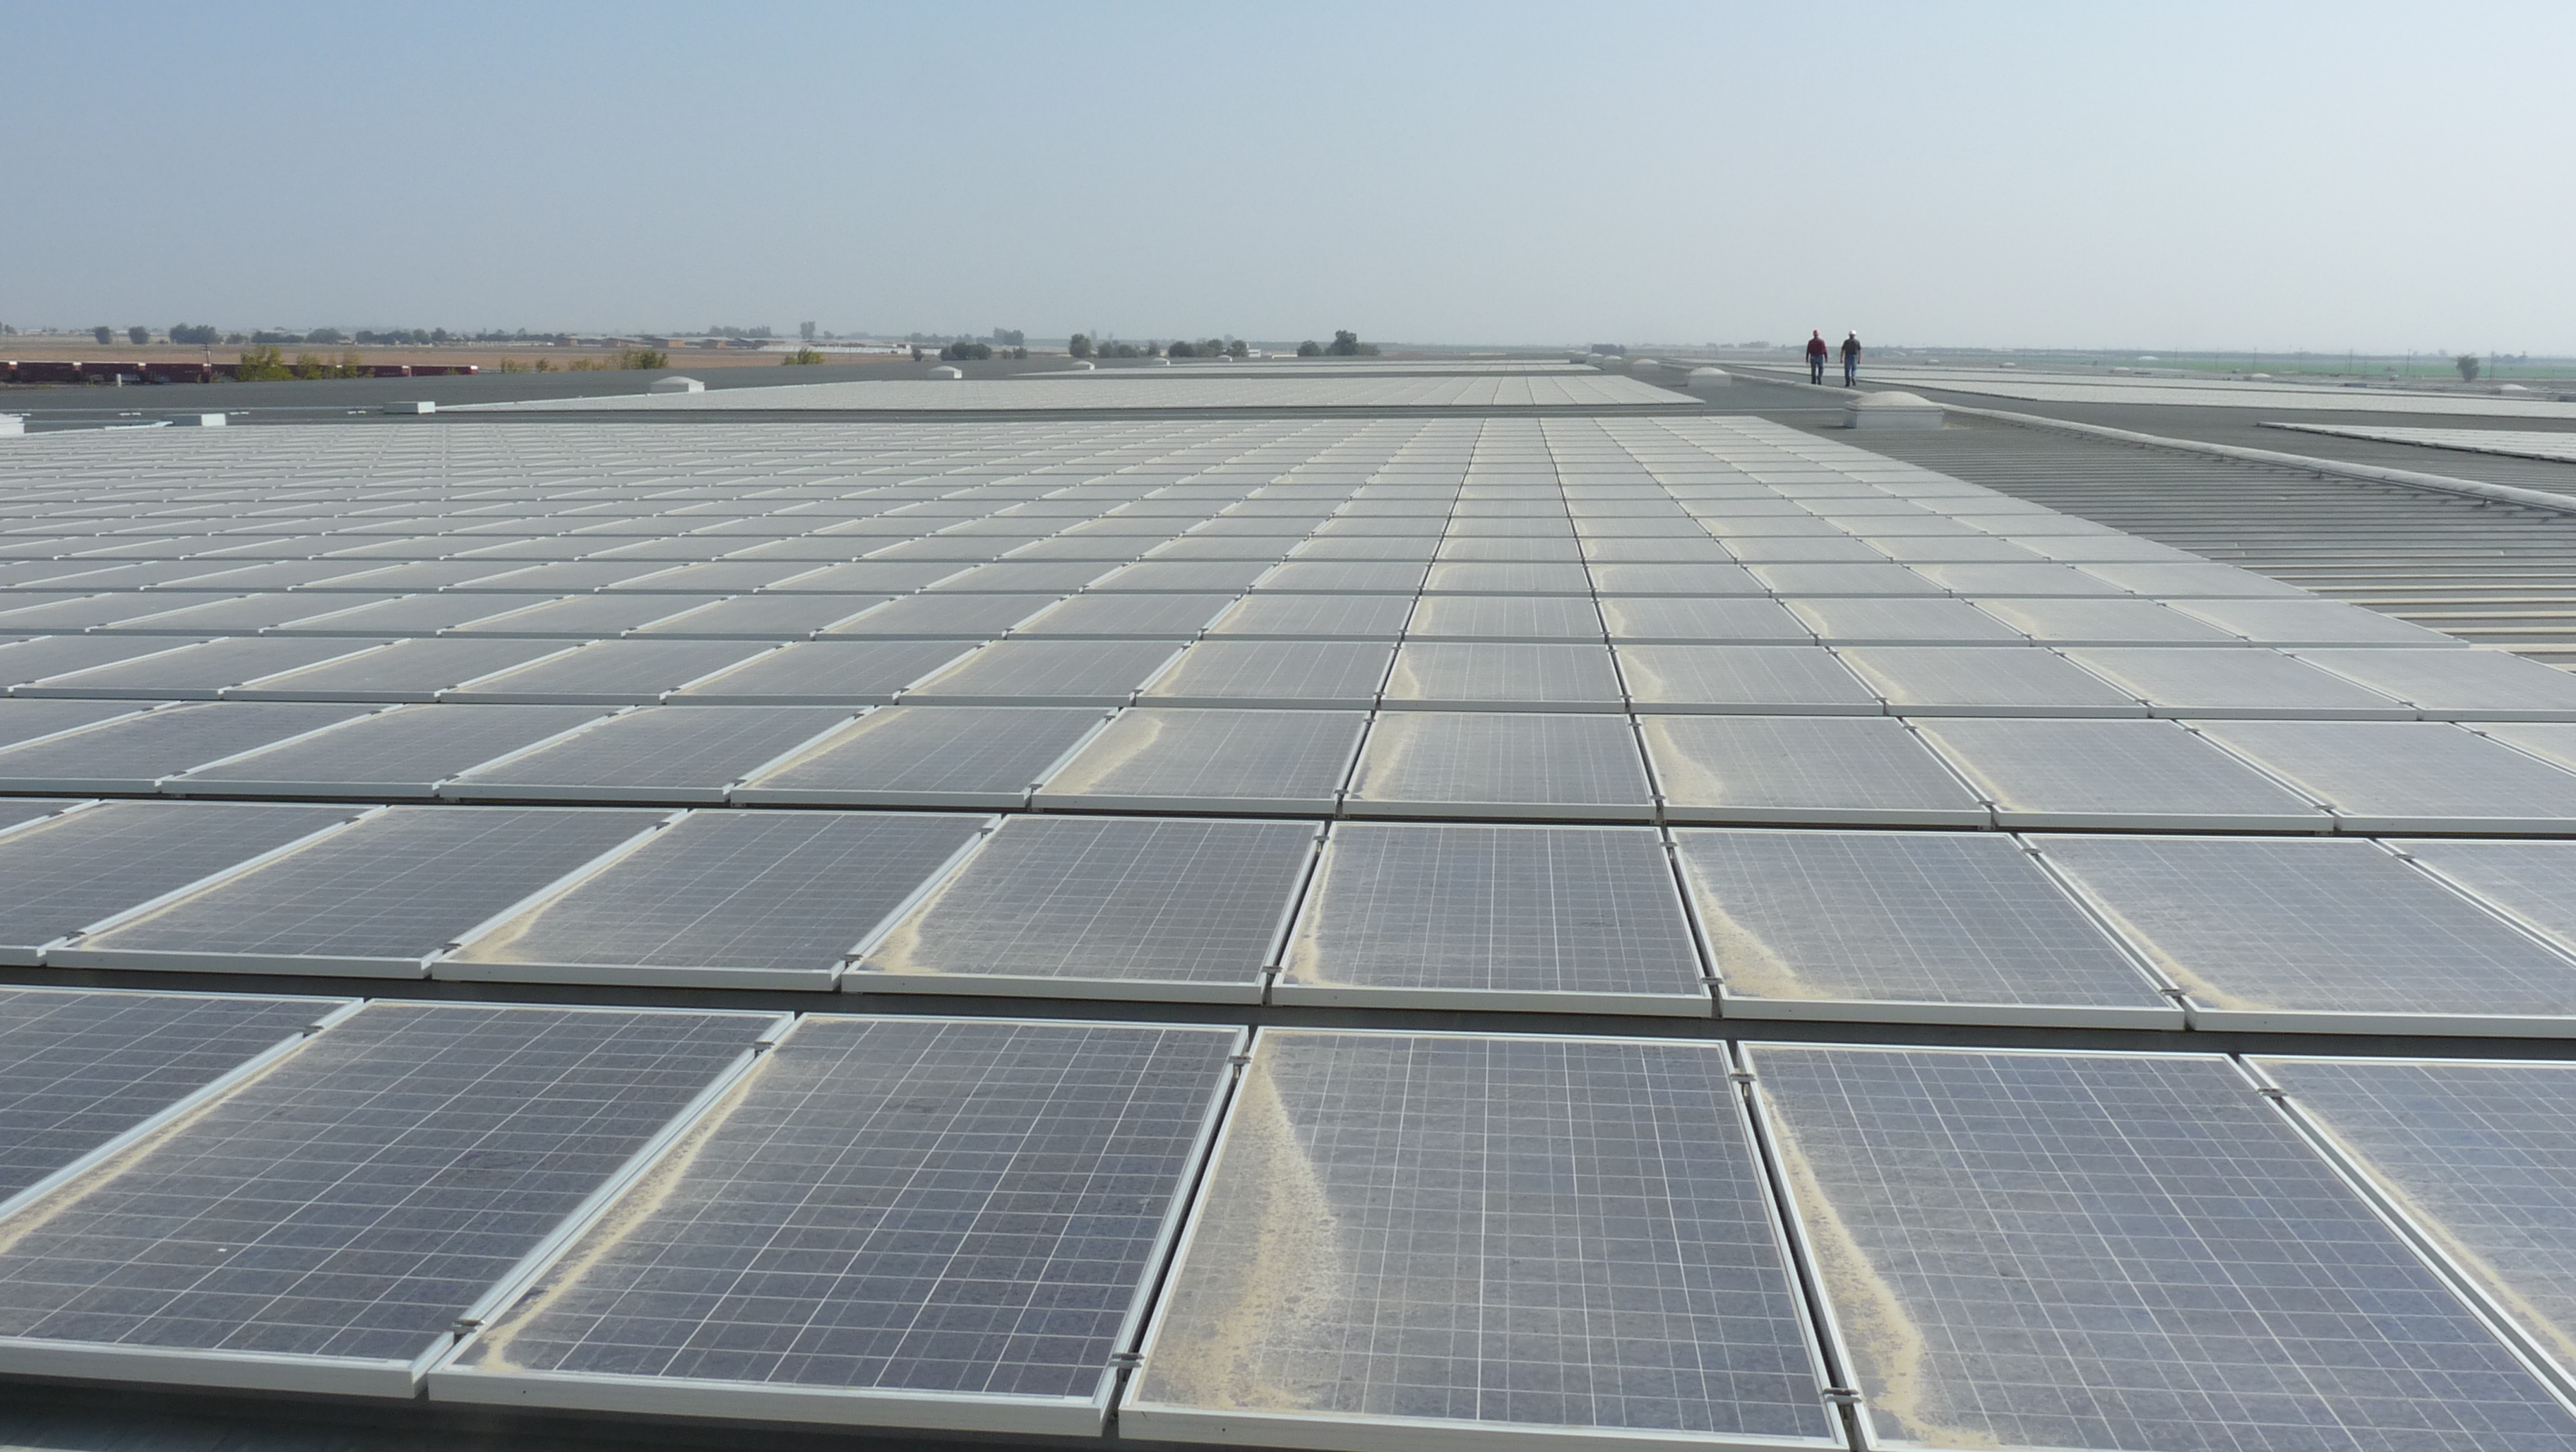
Label: Dusty